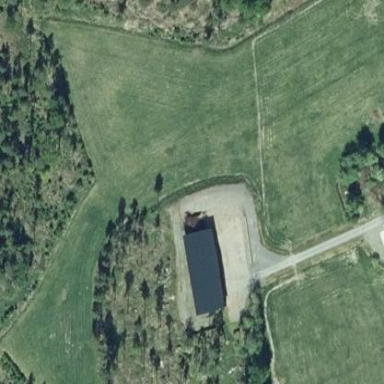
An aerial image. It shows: Farmyard area.